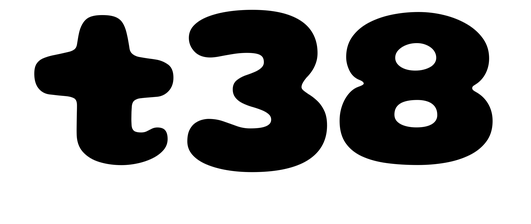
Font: Gluten_ExtraBold